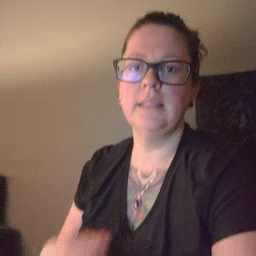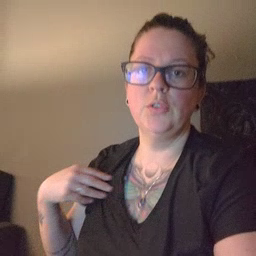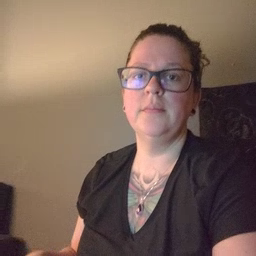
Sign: zebra